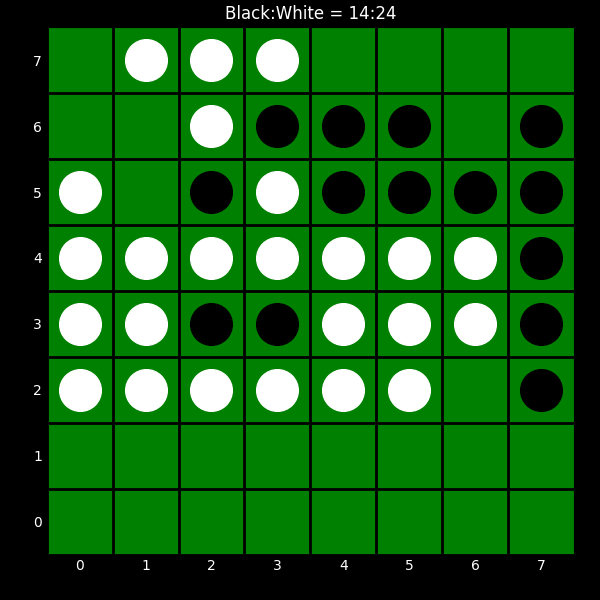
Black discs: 14
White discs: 24